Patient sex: M
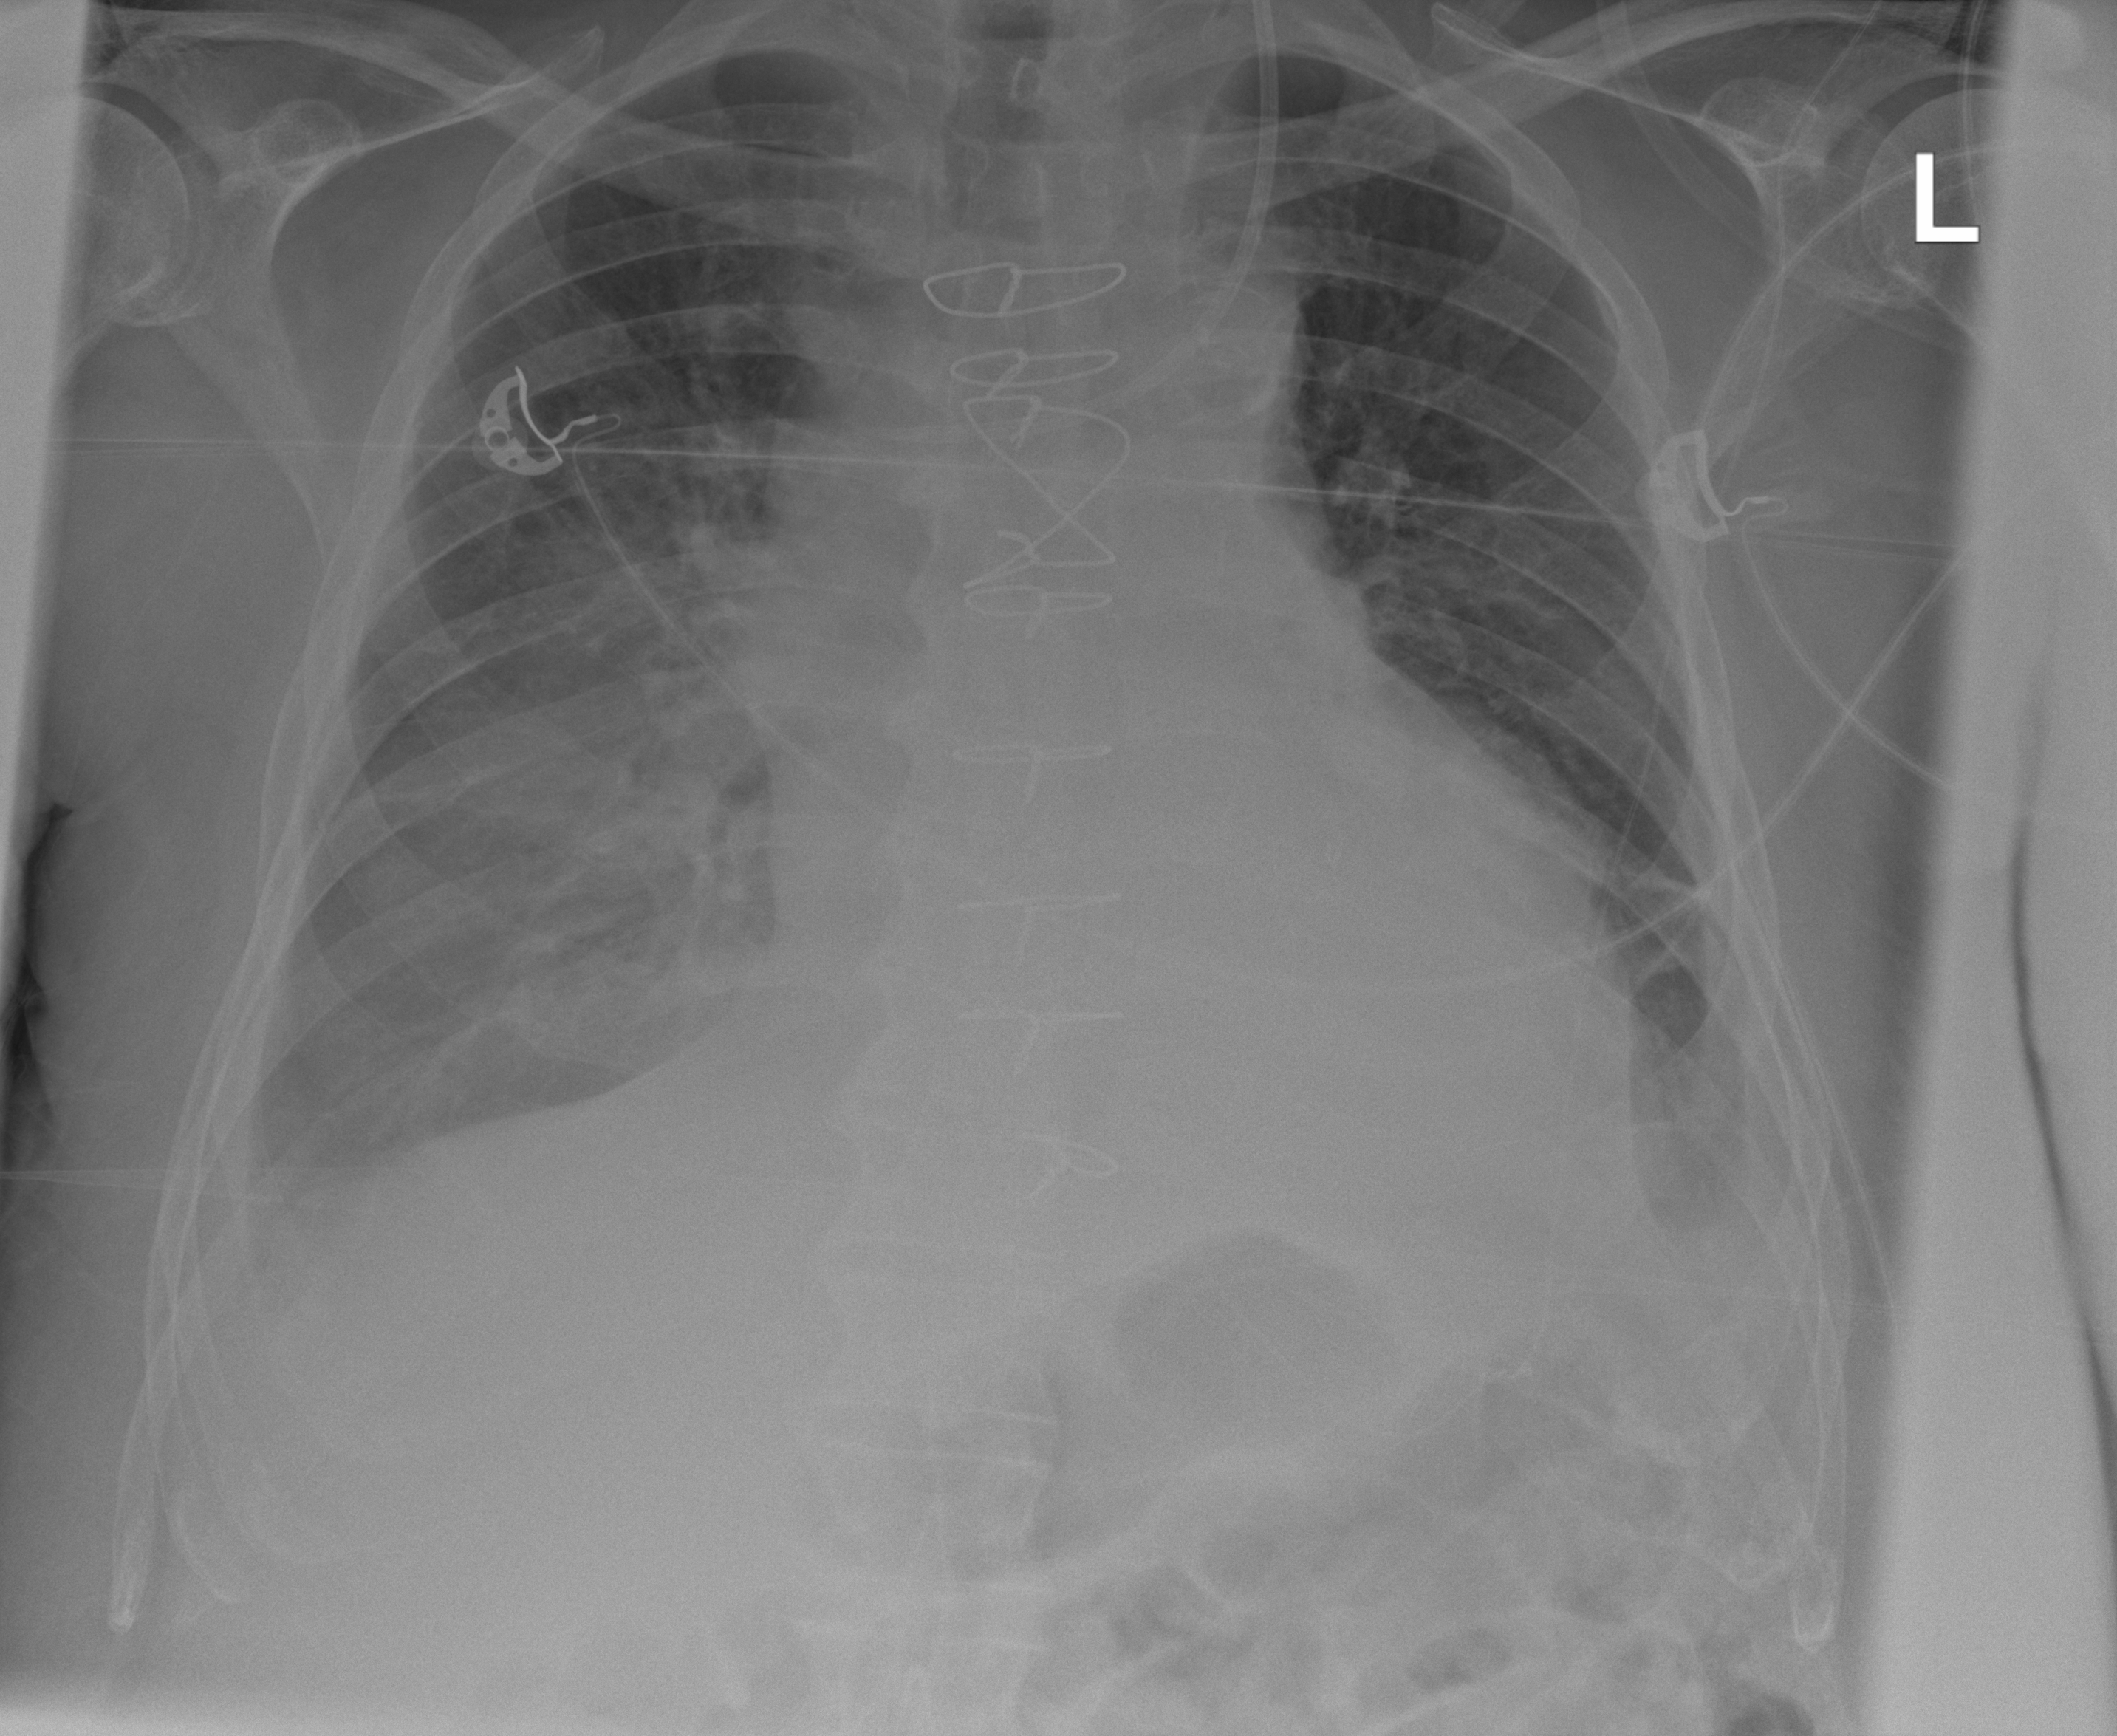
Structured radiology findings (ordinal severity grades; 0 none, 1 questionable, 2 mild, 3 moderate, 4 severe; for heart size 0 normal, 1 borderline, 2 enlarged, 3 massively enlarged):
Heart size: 2
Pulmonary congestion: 0
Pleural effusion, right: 3
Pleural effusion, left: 2
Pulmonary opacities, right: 2
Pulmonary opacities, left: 2
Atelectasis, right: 2
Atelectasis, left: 3